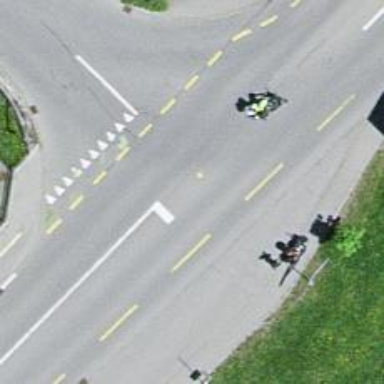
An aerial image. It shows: Primary highway with asphalt surface and designated lane for cyclists.